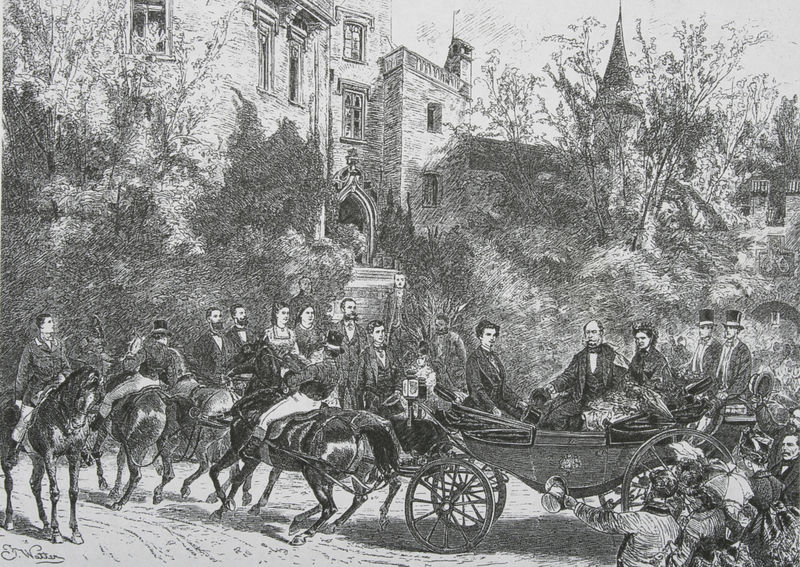
Titel: Besuch König Wilhelms von Preußen in Hohenschwangau am 25. August 1865
Künstler: Joseph Watter
Standort: (Seriendruck)
Schlagwörter: baum, blätter, gruppe, laub, mann, weiß, bäume, frauen, kirchturm, menschen, sitzen, bewegung, elegant, fenster, frau, grau, hut, hüte, männer, schwarz, strasse, szene, zeichnung, dach, dame, gebäude, haus, park, regenschirm, schirm, schloss, weg, fest, gesellschaft, menge, zylinder, bart, bärte, arm, diener, natur, zweige, gebüsch, kirche, sträucher, sitzend, stehend, adel, mutter, paar, krone, wald, bauern, pferd, pferde, reiter, räder, turm, garten, schweif, zügel, hintern, bogen, hang, dorf, dächer, grafik, graphik, ausflug, kutsche, kutschen, speichen, rad, wagen, gefolge, könig, edel, tor, eingang, burg, bayern, abschied, druck, lithographie, schwarz weiß, radierung, stich, illustration, politik, polizist, bürger, volk, herrscher, treffen, jagd, mauern, reise, empfang, begrüssung, jagdgesellschaft, königin, spalier, ludwig, fahrt, bauwerk, gruss, ausfahrt, regent, ludwig ii, sissi, könig ludwig, jubeln, durchzug, regentin, sisi, graphikl, 1850, 19.jh, uif, raad, bürgertumadel, empfangskommitee